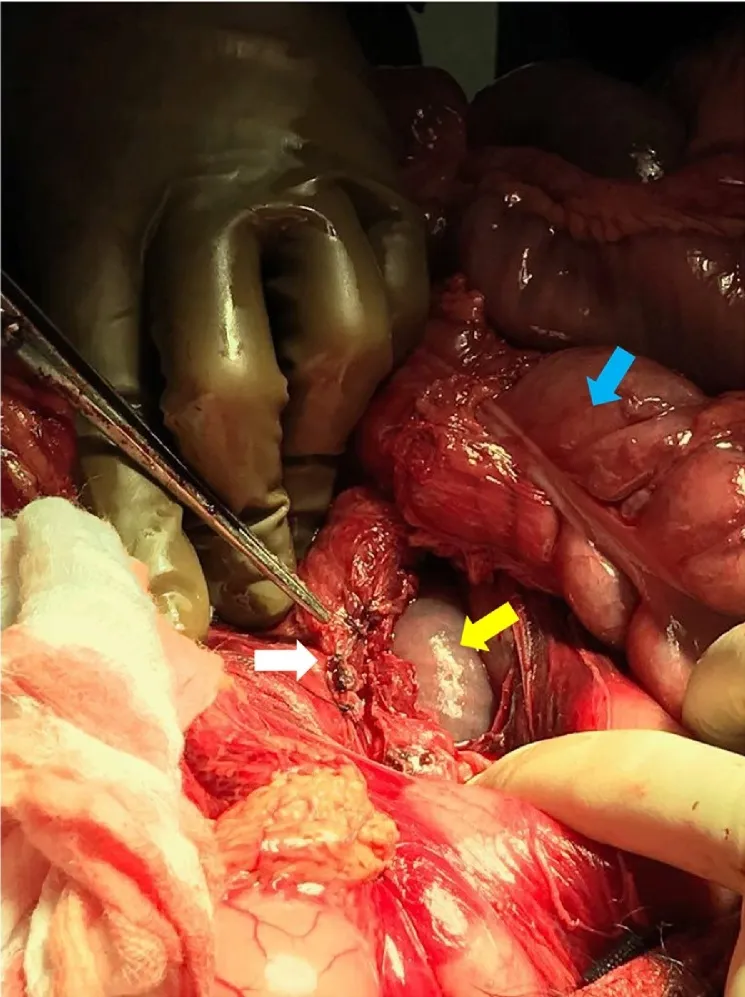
White arrow points at the SMV after repair. Yellow arrow points at the duodenum. Blue arrow points at the transverse colon.
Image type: medical_photograph (other_medical_photograph)